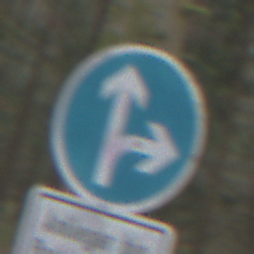
Verkehrszeichen: VorgeschriebeneFahrtrichtungGeradeausOderRechts
Zusatzzeichen unten: SonstigeFahrzeugePersonengruppenFrei3
Umgebung: Outdoor, Nature
Tageszeit: Midday
Wetter: Overcast
Licht: Natural
Jahreszeit: NotSpecified
Kontrast: LowContrast